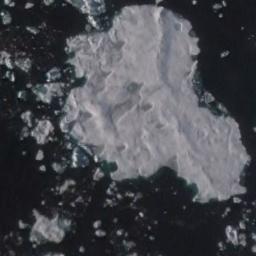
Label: sea_ice